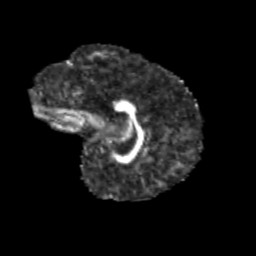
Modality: FA
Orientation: sagittal
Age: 9
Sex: female
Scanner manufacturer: siemens
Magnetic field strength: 3 T
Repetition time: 3.8 s
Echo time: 0.07 s